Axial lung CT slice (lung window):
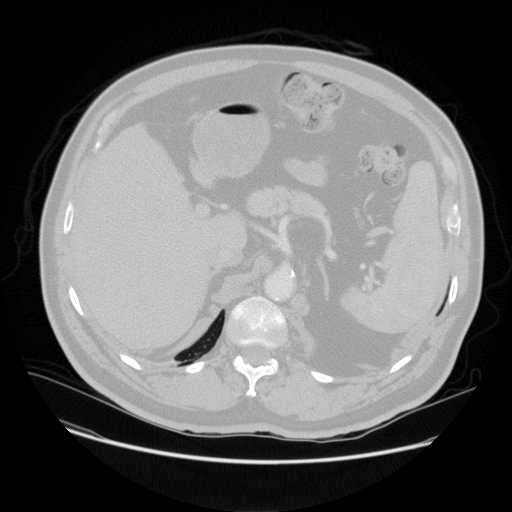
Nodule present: no